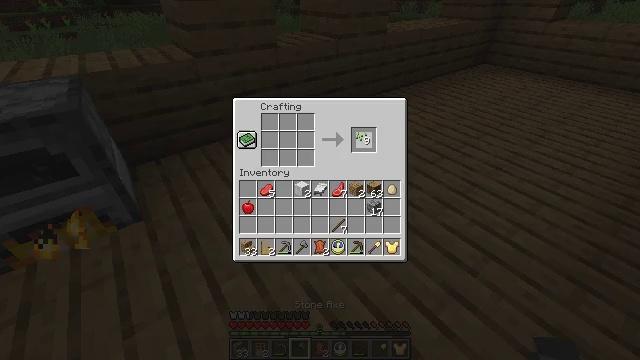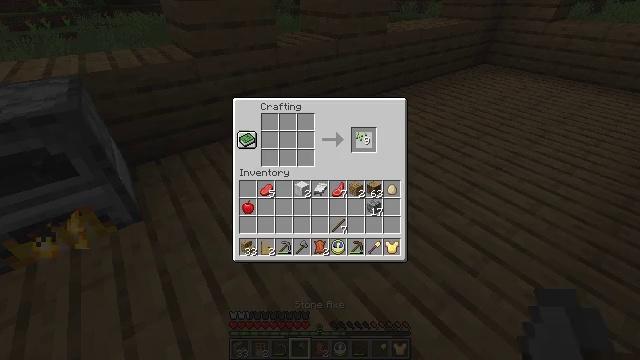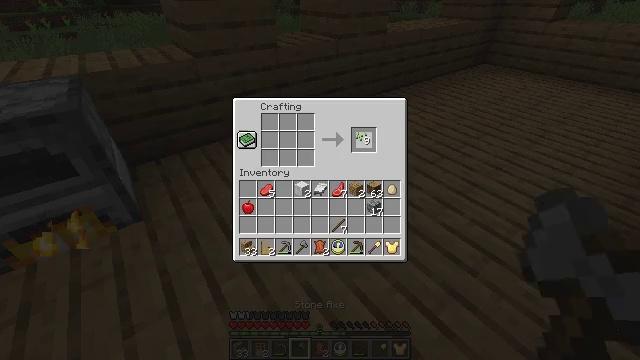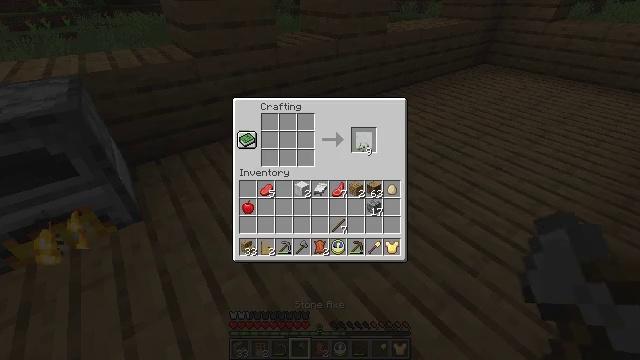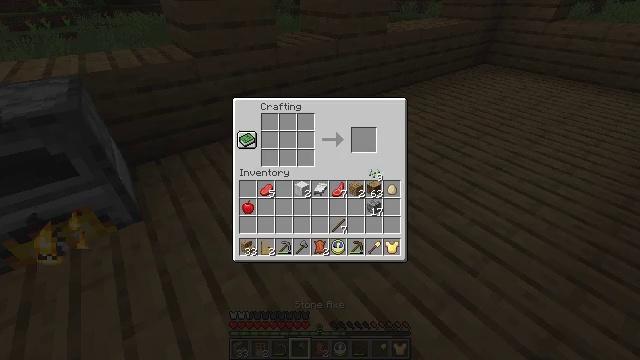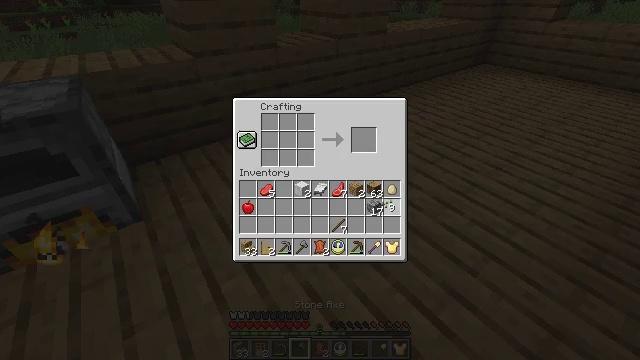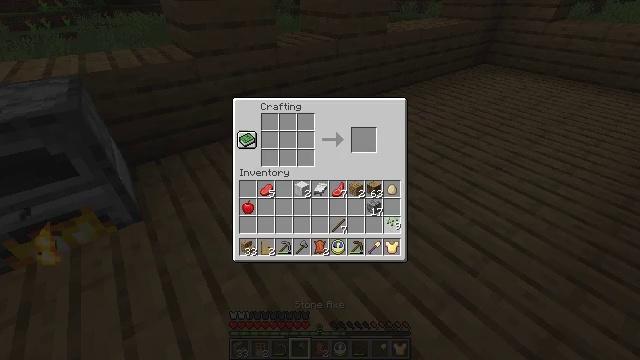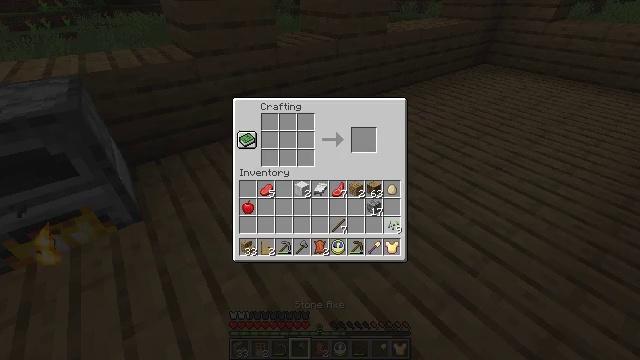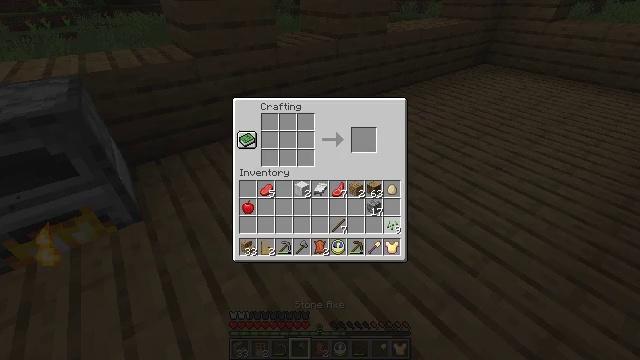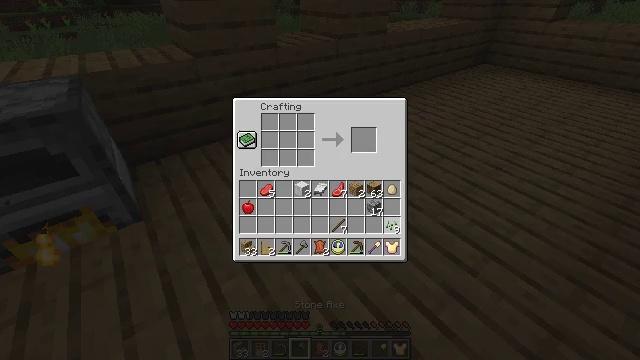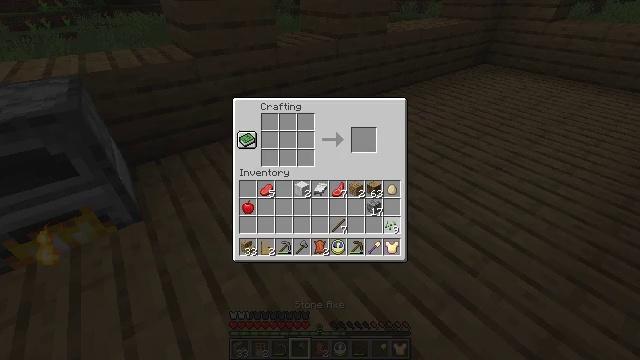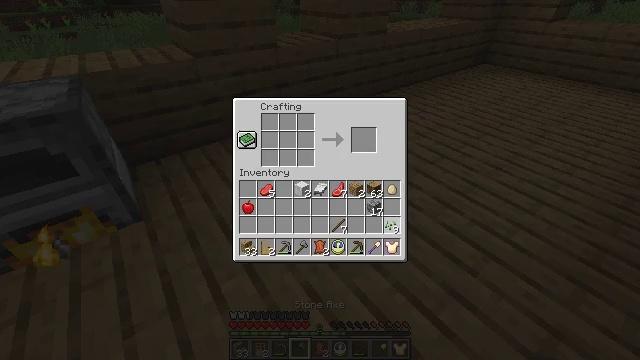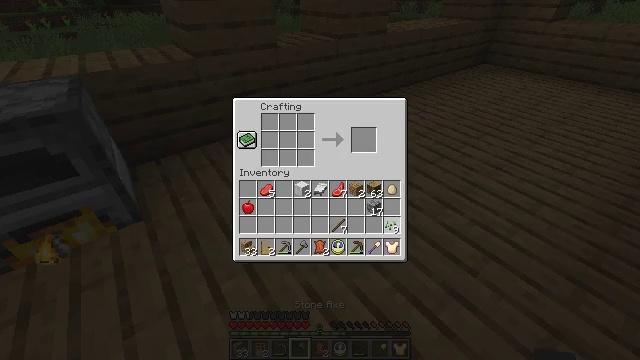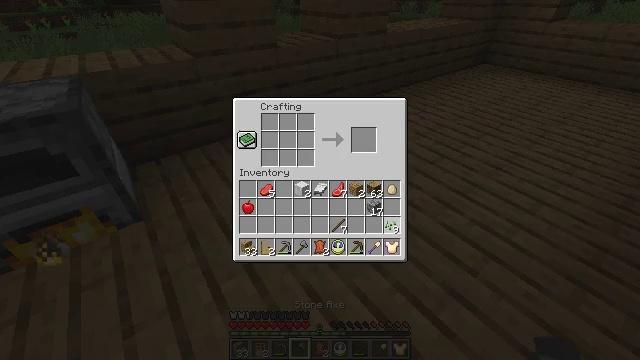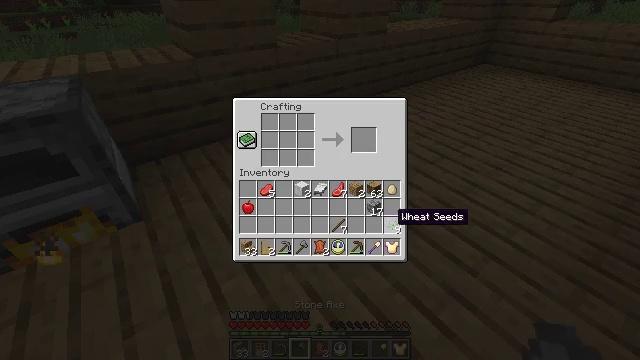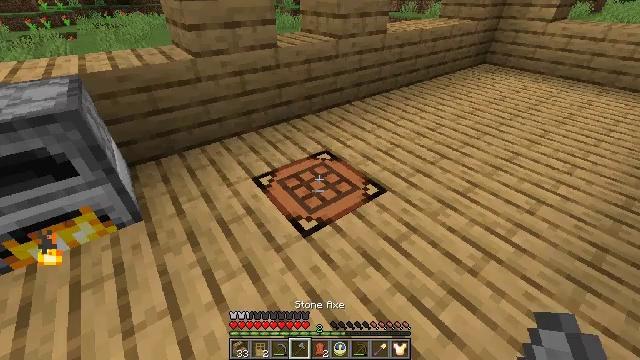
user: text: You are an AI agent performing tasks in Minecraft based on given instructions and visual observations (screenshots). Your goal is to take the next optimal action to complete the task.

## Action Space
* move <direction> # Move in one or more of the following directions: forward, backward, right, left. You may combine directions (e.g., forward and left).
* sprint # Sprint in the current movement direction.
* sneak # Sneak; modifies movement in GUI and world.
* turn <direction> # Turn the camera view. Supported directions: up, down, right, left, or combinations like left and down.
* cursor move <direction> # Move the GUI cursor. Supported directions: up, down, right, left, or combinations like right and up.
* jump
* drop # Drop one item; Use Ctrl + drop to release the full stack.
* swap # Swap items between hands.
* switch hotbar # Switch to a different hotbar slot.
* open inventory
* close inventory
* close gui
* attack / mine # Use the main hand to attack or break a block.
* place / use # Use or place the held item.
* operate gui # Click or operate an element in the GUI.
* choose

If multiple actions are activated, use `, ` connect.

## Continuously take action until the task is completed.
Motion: motion action
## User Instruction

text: craft item air
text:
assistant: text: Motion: sneak, operate gui, open gui
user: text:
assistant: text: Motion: sneak, operate gui
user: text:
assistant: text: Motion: sneak, cursor move down
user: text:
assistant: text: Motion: sneak, cursor move right and down
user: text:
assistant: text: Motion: sneak, cursor move right and down
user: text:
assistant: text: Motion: cursor move down
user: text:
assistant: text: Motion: no_op
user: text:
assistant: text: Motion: no_op
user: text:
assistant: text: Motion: no_op
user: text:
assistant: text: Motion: no_op
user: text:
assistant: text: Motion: operate gui
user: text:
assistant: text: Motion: operate gui
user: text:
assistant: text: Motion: operate gui
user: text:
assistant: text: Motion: no_op
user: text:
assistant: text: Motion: no_op
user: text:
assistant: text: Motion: close gui
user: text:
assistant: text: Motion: no_op
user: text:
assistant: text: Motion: no_op
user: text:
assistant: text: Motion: turn left
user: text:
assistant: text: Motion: turn left and down
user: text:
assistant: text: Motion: move forward, turn left
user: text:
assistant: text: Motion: move forward, turn left and up
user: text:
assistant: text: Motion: move forward, turn left
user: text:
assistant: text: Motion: move forward and move left
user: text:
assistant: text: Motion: move forward and move left, turn right and up
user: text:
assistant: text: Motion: move forward and move left, turn right and up
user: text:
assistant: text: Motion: turn right and up
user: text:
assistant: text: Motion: use / place
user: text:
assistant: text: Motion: use / place
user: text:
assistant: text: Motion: use / place